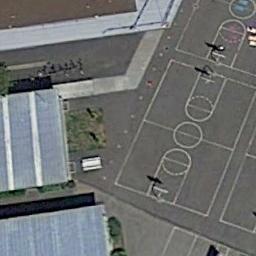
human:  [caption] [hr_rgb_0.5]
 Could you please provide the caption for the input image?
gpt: There are two basketball courts on the open place between two buildings .

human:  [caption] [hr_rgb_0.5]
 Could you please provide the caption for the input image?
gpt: Two basketball courts on the vacant lot and two blue buildings beside .

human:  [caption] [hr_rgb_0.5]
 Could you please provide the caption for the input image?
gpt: The basketball court was Shadowed by streetlights .

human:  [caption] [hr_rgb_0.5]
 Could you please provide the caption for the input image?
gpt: The basketball courts on the concrete floor are next to the buildings .

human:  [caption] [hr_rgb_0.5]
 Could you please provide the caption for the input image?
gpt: Two buildings are beside the basketball courts .